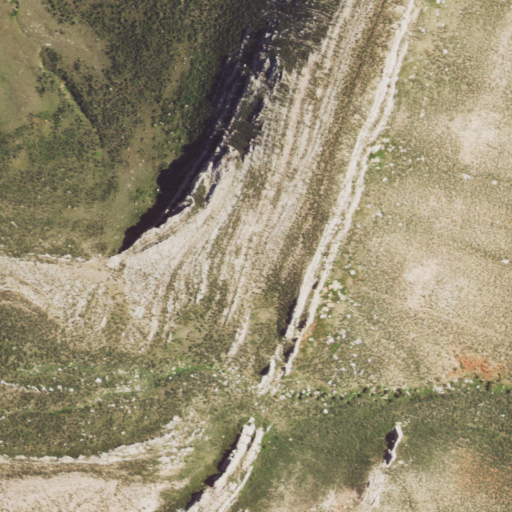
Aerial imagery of mountain in Wyoming named Indian Guide containing grassland and shrub